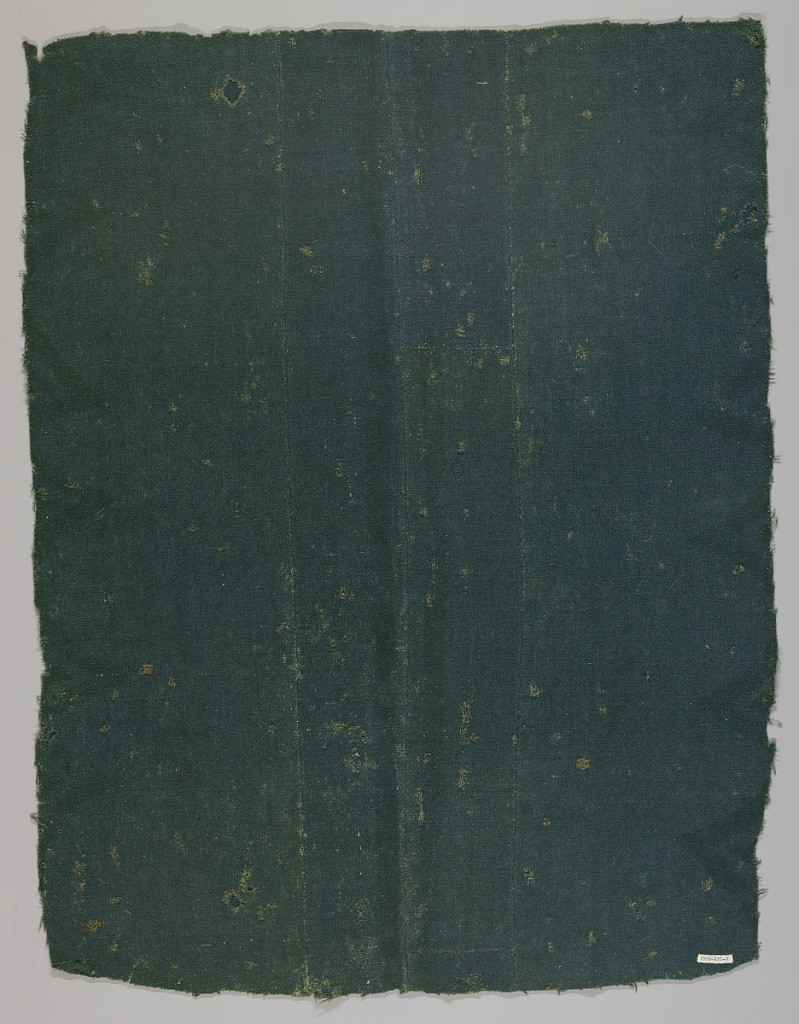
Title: Fragment
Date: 18th century
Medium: wool Technique: twill
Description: Panel of dark blue-green wool twill with a thick, coarse texture. No selvages.